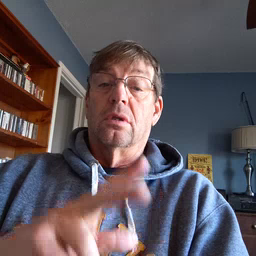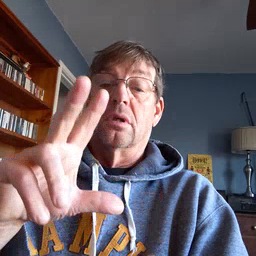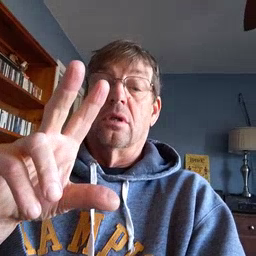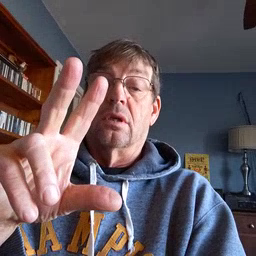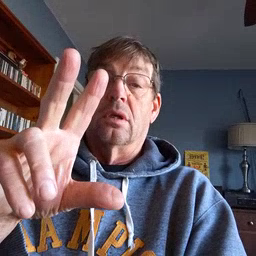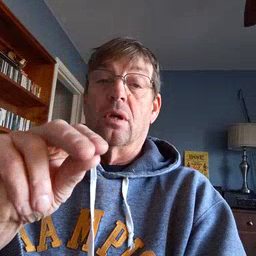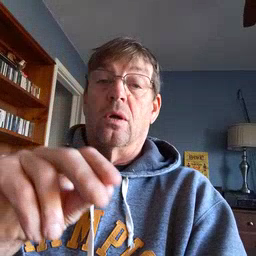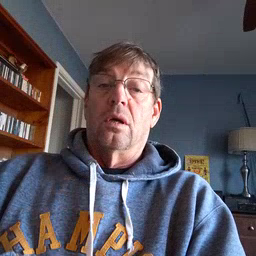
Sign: no